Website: slack
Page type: payment
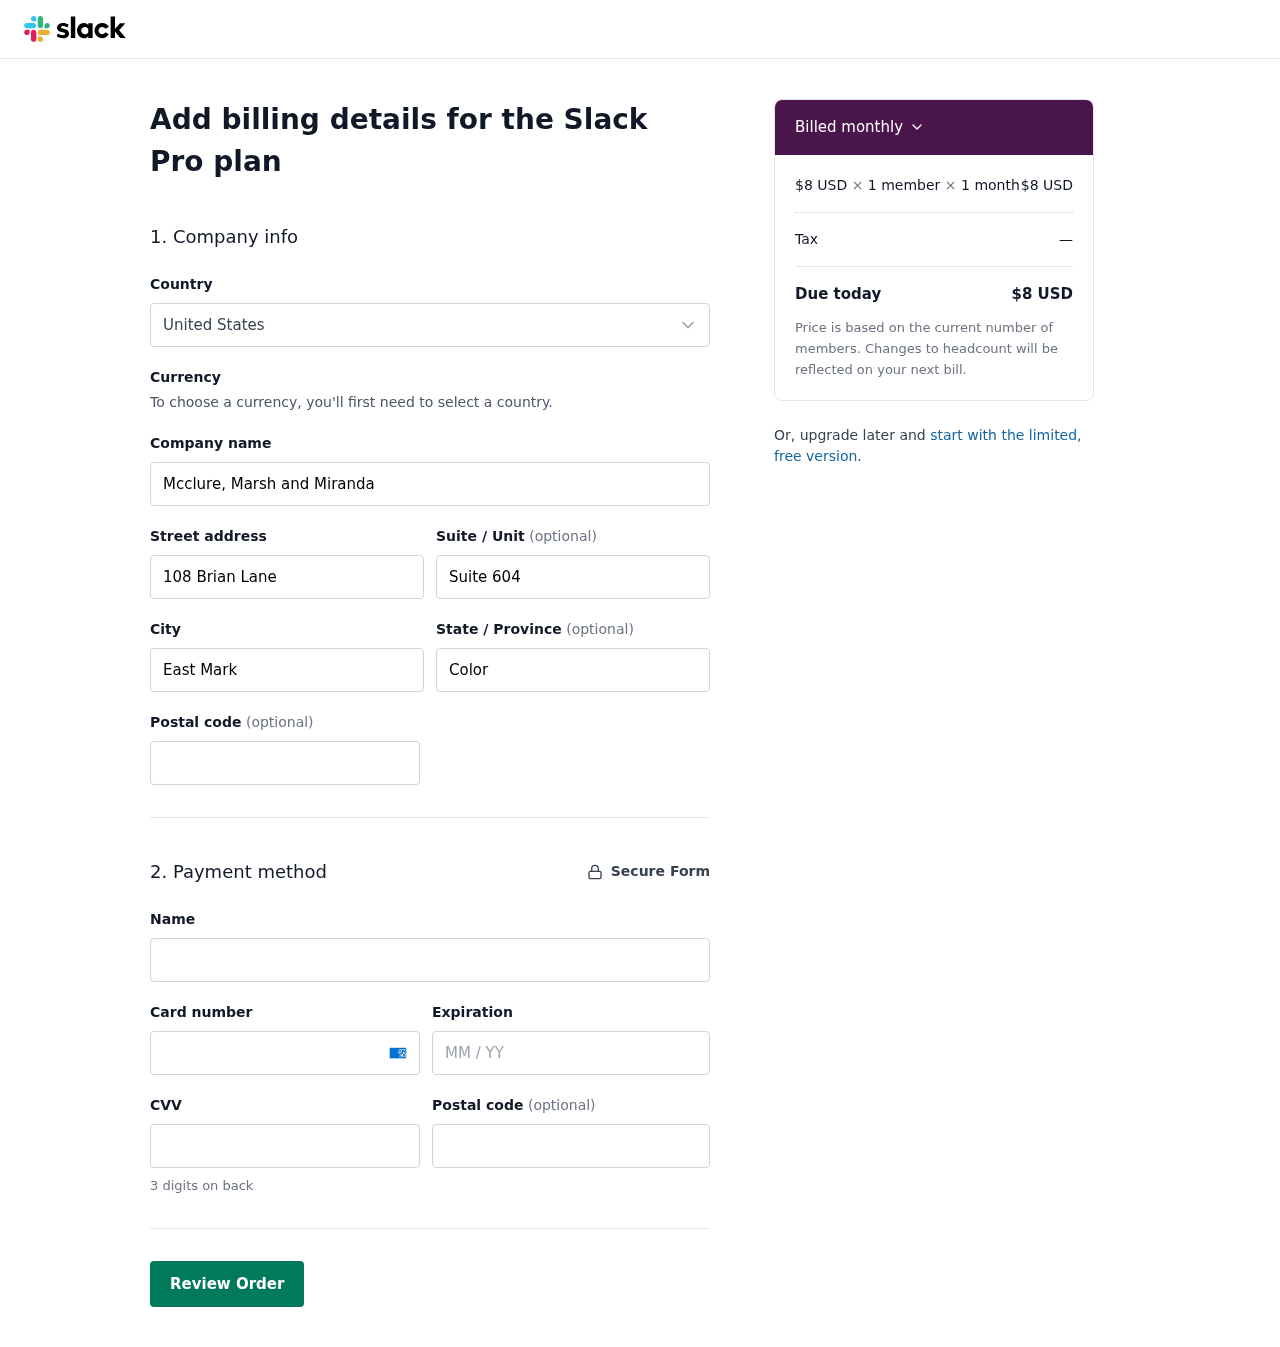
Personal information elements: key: PII_COUNTRY
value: United States
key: PII_COMPANY
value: Mcclure, Marsh and Miranda
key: PII_STREET
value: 108 Brian Lane
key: PII_STREET2
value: Suite 604
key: PII_CITY
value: East Mark
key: PII_STATE
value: Colorado
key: PII_POSTCODE
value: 10369
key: PII_FULLNAME
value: Daniel Walker
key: PII_CARD_NUMBER
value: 3742 8679 4268 634
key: PII_CARD_EXPIRY
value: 09/30
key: PII_CARD_CVV
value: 6786
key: PII_POSTCODE2
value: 14915
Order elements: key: ORDER_PRICE_PER_MEMBER
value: $8 USD
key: ORDER_NUM_MEMBERS
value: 1 member
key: ORDER_NUM_MONTHS
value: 1 month
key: ORDER_SUBTOTAL
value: $8 USD
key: ORDER_TAX
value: —
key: ORDER_TOTAL
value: $8 USD